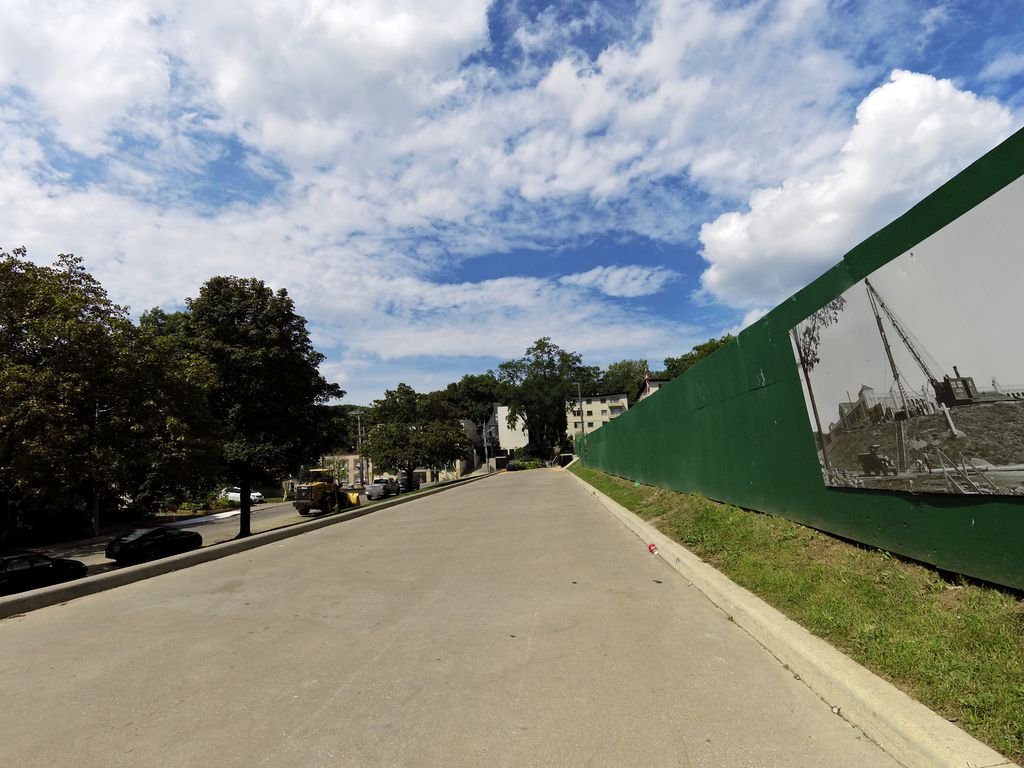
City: toronto